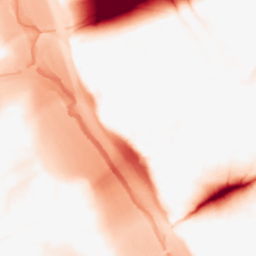
Category: morphological
Decomposition family: tophat
Decomposition parameters: size: 50
mode: black
Upsampling method: bilinear
Upsampling parameters: scale: 4
Upsampling scale: 4